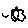
Label: bird